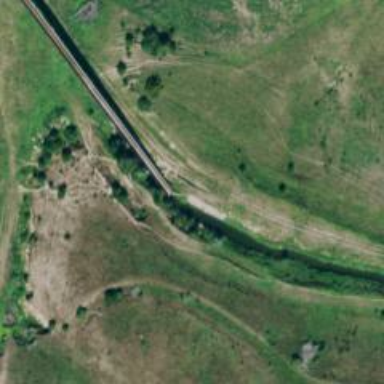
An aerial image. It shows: Viaduct bridge over canal.